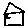
Label: house